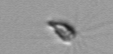
Label: Calciopappus